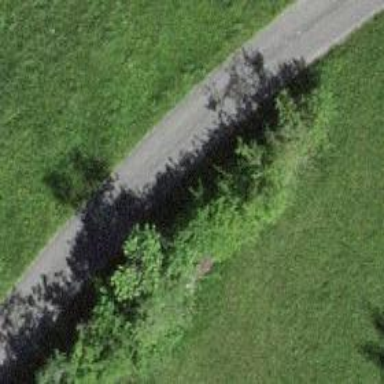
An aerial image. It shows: Hedge barrier.